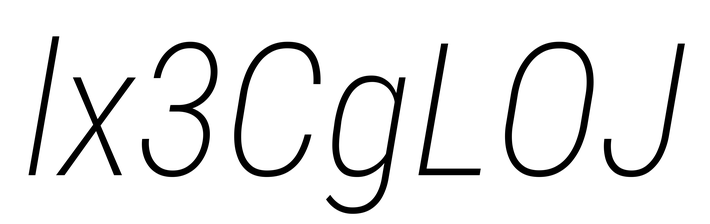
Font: Roboto-Italic_Condensed_ExtraLight_Italic